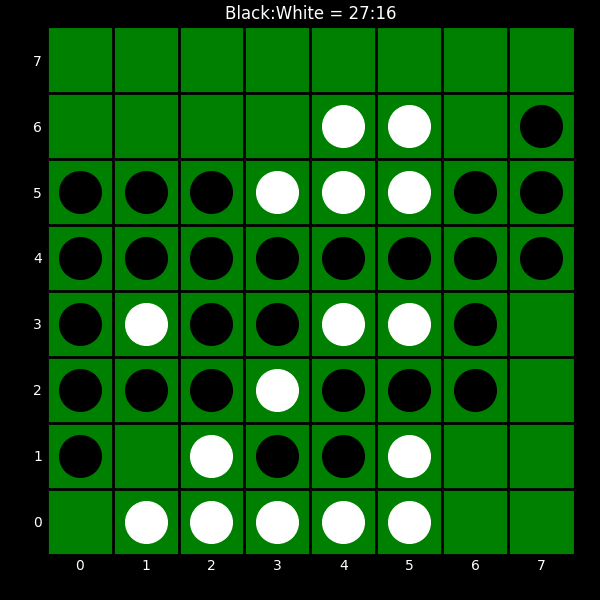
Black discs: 27
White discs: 16